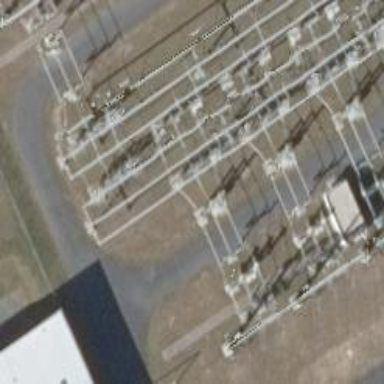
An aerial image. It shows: Power line with 3 cables in bay configuration.